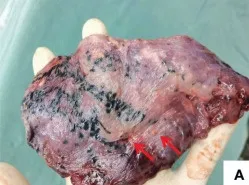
Surgical pathology. (A) The resected left upper lobe. The nodules identified by the two red arrows are atrophic cavernous haemangiomas.
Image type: medical_photograph (other_medical_photograph)